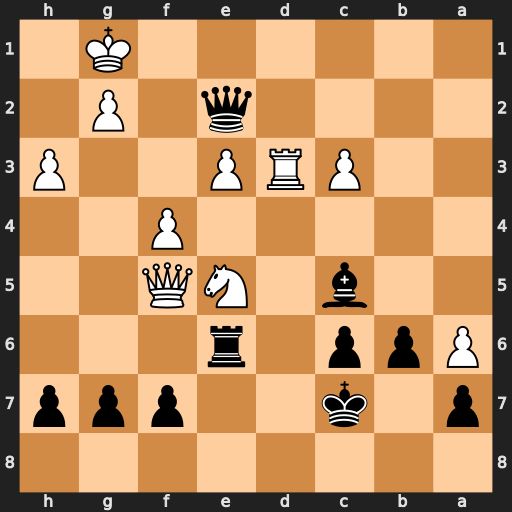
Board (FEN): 8/p1k2ppp/Ppp1r3/2b1NQ2/5P2/2PRP2P/4q1P1/6K1
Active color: b
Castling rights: -
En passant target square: -
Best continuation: Bxe3+ Kh2 Bxf4+ Qxf4 Qxe5